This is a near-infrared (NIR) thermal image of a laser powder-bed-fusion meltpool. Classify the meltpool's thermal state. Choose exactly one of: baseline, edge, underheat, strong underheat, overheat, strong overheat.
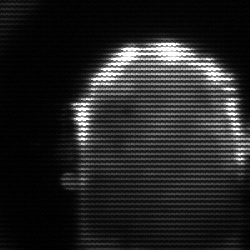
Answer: baseline